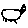
Label: cat